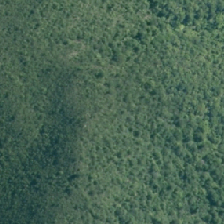
Land cover: broadleaved_indigenous_hardwood